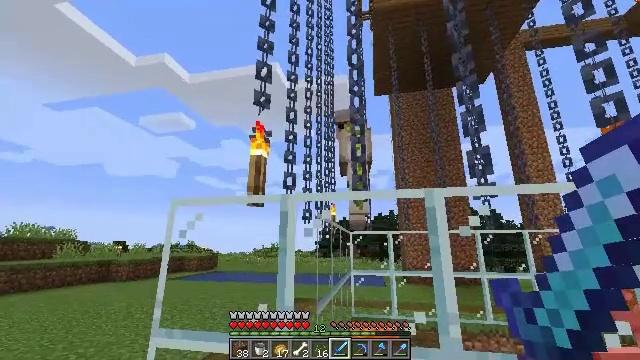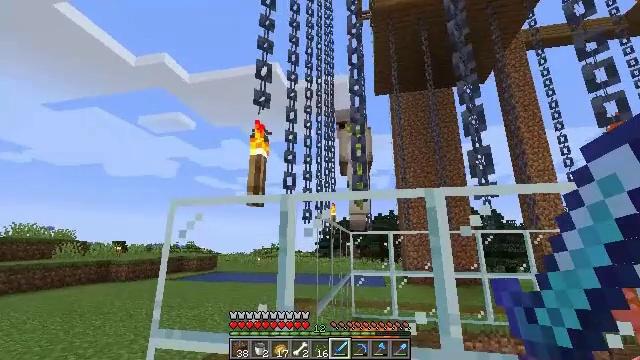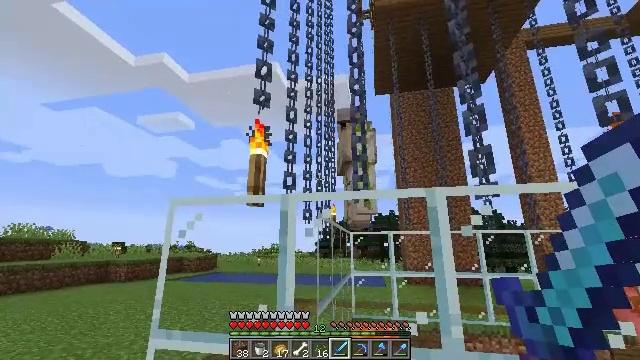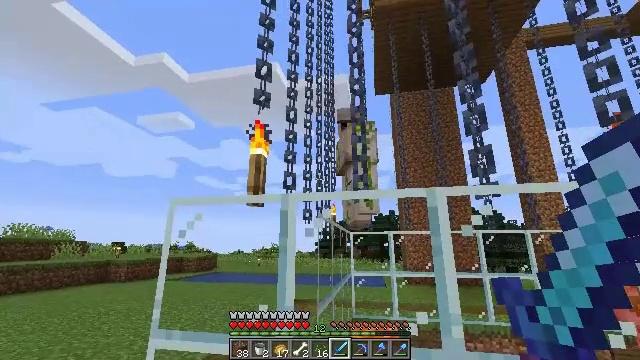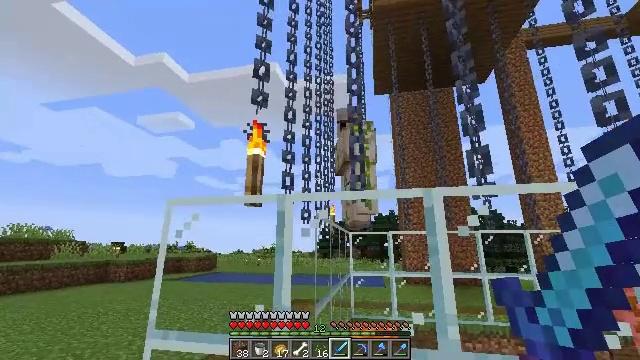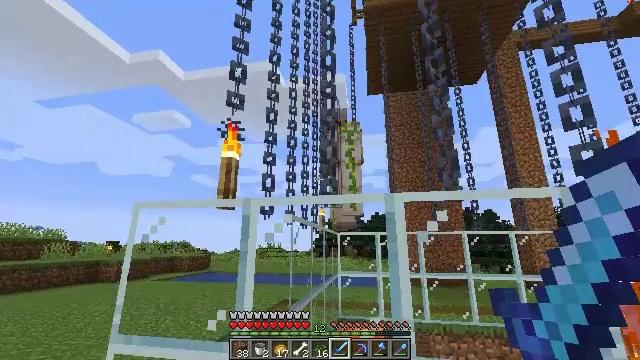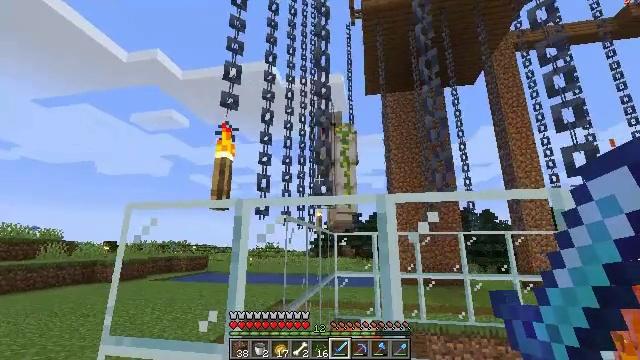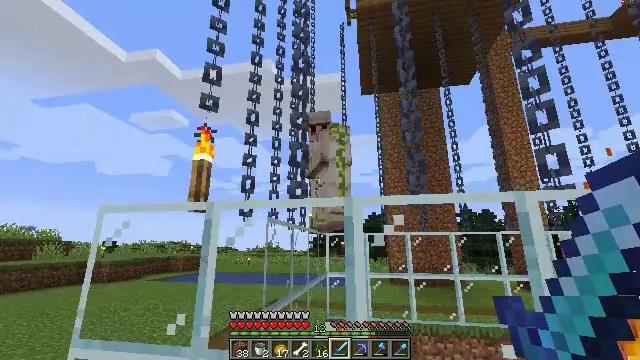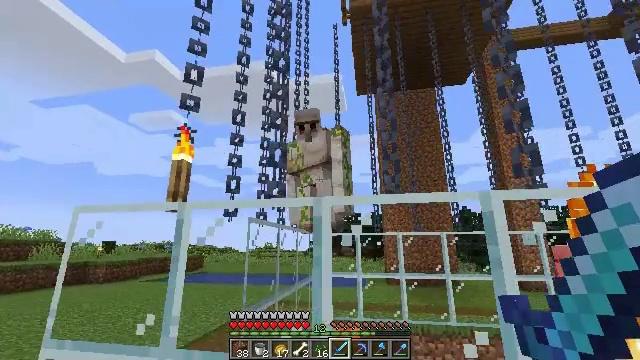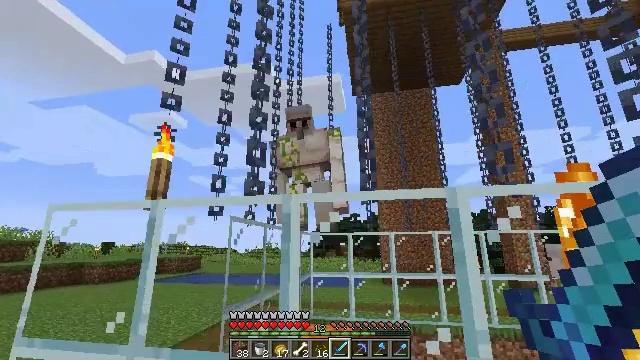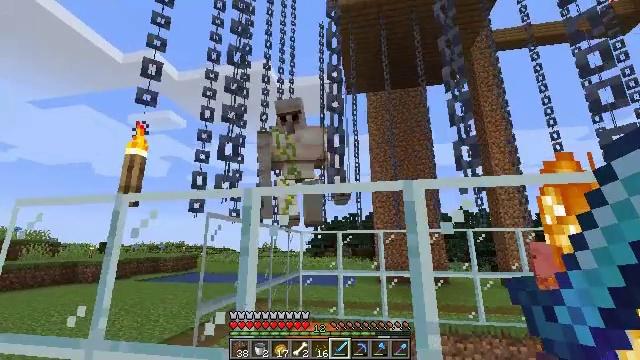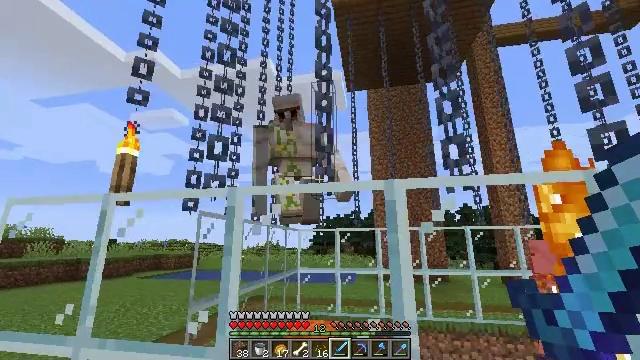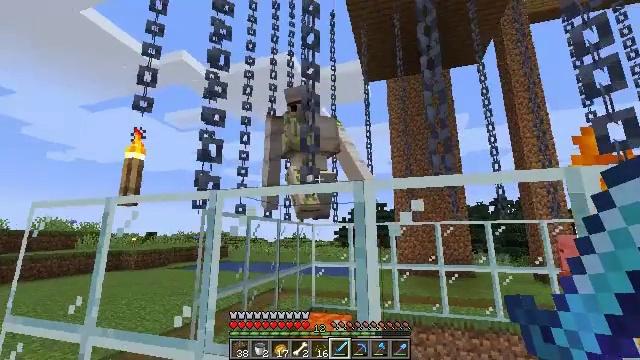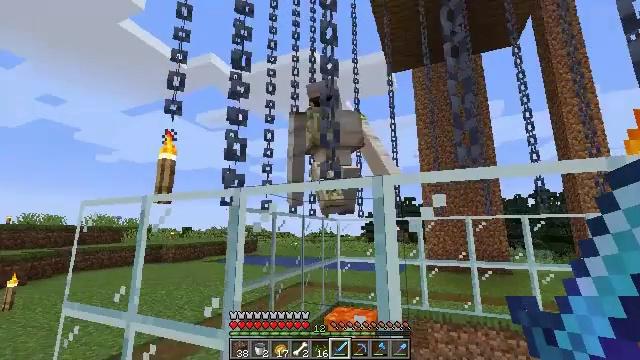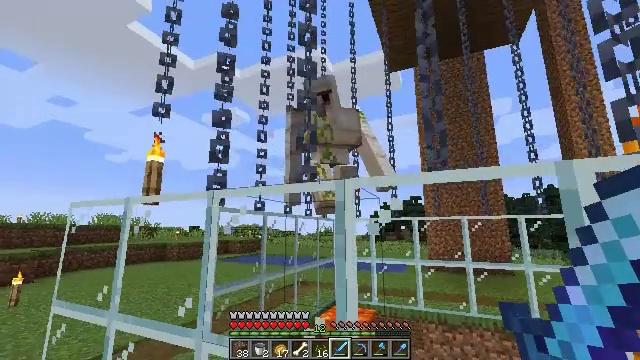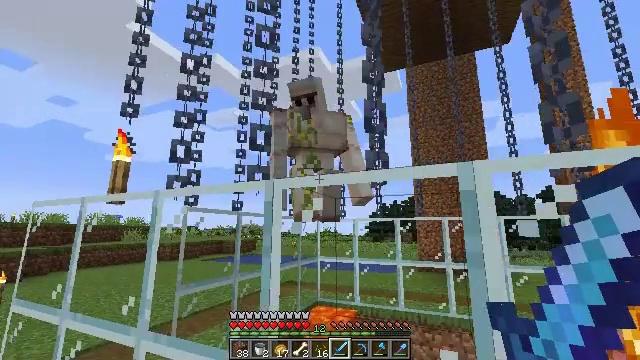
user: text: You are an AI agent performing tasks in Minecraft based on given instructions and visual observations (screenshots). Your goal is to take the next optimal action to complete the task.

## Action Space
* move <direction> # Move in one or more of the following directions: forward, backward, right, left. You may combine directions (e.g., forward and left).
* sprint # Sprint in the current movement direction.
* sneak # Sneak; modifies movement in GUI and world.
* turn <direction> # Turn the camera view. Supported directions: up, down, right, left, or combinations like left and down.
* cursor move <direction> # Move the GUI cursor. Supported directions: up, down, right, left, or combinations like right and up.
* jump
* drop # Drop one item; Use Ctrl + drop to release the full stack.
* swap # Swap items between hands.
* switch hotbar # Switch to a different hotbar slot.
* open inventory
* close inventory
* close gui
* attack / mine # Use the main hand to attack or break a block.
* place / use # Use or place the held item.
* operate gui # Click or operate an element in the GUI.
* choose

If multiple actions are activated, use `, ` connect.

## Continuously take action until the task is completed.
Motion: motion action
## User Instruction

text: Mine the glass to clear the view.
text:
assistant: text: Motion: no_op
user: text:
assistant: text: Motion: no_op
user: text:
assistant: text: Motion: no_op
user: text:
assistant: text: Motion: move right
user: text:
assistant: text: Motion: move right
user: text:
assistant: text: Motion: move right
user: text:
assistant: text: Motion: move right
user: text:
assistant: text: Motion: move right
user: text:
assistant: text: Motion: move right
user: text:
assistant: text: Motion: move right
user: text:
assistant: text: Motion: move right
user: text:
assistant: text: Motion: move right, turn left and down
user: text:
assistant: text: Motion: move right, turn left and down
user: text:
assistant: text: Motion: move right, turn left
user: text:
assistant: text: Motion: move right
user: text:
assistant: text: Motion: no_op
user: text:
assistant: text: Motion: no_op
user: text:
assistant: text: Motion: no_op
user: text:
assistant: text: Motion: no_op
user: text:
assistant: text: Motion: no_op
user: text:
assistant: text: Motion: no_op
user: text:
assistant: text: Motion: no_op
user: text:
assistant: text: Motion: no_op
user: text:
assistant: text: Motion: no_op
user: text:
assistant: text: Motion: turn down
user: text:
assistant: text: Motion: turn right and down
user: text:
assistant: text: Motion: turn right and down
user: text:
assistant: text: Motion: no_op
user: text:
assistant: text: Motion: no_op
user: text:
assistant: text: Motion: no_op